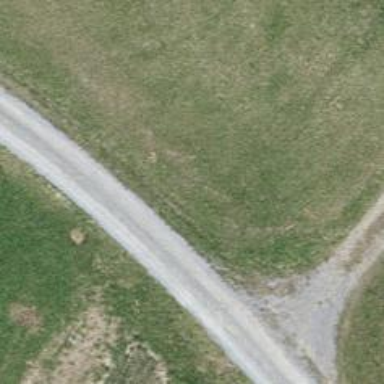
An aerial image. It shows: Track with grade 2 gravel surface.